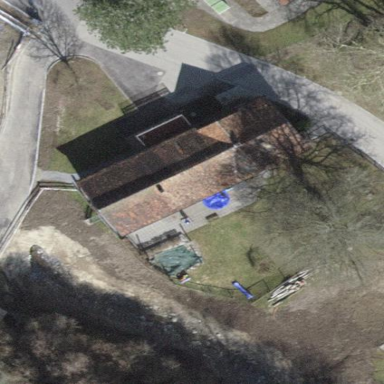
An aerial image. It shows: Detached building.